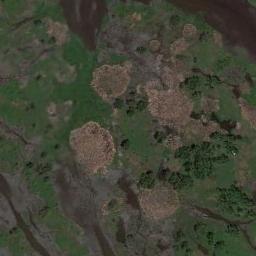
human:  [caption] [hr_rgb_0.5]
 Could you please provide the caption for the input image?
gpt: Many waters of different sizes are surrounded by wetlands .

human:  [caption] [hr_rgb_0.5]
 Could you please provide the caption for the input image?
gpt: There is a straight path through this wetland .

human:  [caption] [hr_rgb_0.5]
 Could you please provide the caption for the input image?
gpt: The wetland consists of bare land, Green plants and water .

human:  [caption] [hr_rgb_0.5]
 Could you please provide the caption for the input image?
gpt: There is a large land mixed with green and brown in the river in a wetland .

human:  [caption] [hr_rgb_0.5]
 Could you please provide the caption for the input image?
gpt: There are some green meadows on the wetland .